Question:
what does Recalculate Layout Paint mean in chrome developer tool TimeLine records? and how to improve the page performance by reduce the page Recalculate,Layout and Paint's count? can give some suggestion?thanks
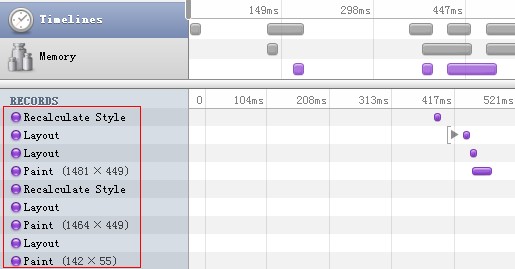
Answer: Basically, they're your browser figuring out how to draw the changes that you made to the page.
Don't worry about getting rid of them -- if you did that, your site would be static.
However... ...if you want to do something that useful for performance, which does have to do with reflows and repaints, then batch your changes together.
Lets say that you got a job at Twitter.
And your job is to write the next version of the window that adds each twitter post to the screen.
If a user gets 250 new tweets in their timeline, and you add each one in a loop, one after the other, the browser is going to slow way down, because every time you add one, it will have to reflow (move things around to make space for the thing you added) and repaint (style everything that was affected by the addition).
A better way of doing it would be to build the list of new tweets together off-DOM (ie: with elements that aren't actually on the page right now), and then add them all at once.
This cuts down on the number of times that a browser has to figure out where everything needs to go.
@Fabricio -- Micro-optimizing might not be great, but appending hundreds of browser elements in a loop, versus putting all of them in at the same time can make a big difference.
Just ask the Twitter guys, who weren't bothering to cache their jQuery objects.